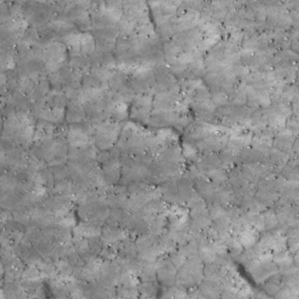
Label: non_frost